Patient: sex M, age 68
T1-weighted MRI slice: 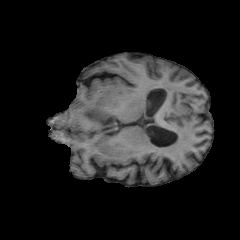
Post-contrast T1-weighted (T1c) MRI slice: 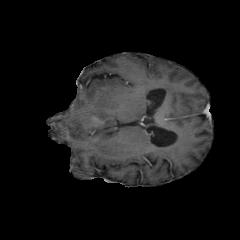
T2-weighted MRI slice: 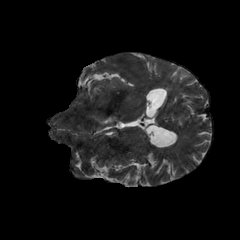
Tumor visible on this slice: yes
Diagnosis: Glioblastoma, IDH-wildtype
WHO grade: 4